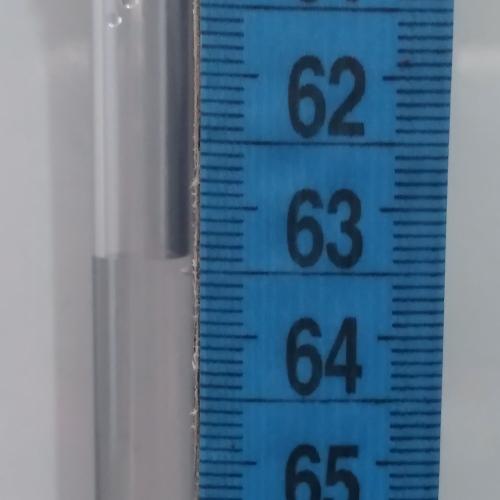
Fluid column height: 63.4 cm